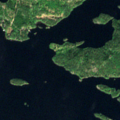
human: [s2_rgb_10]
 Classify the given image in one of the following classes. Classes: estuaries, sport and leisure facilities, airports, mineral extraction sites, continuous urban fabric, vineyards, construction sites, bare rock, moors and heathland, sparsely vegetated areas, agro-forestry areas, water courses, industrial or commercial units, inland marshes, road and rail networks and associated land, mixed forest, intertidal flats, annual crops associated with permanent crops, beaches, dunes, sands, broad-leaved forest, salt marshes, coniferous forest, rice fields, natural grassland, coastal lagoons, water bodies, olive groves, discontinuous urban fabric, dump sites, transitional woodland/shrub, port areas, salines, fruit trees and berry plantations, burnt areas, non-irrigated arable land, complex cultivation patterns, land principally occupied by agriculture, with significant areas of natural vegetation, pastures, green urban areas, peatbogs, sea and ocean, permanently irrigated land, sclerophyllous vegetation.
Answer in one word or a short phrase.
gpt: coniferous forest, mixed forest, water bodies